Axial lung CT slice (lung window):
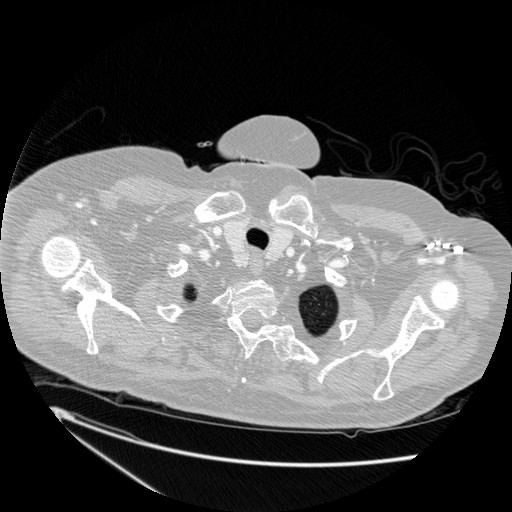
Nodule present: no